Question: I am currently using 'CreateView' for the class 'Order'.
Part of the 'urls.py' looks like this
'''
url(
r'^orders/create/$',
CreateView.as_view(
model = Order,
template_name = 'doors/orders/create.html'
),
name = 'orders_create'
),
'''
If I simply do a '{{ form }}' inside a 'oors/orders/create.html', then it will display all the fields declared in 'models.py'.

What is the best way to customize the look of each field and to even control whether they are even visible or not (some of the fields are optional)?
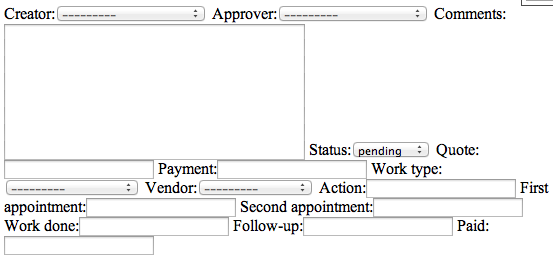
Answer: To answer the part of your question concerning which fields of the model should be available in the form, you could create a custom form with 'ModelForm'. The options 'fields' and 'exclude' define which fields are available in the form:
<URL>
You would then tell the 'CreateView' to use your custom form by adding 'form_class':
'''
url(
r'^orders/create/$',
CreateView.as_view(
model = Order,
template_name = 'doors/orders/create.html',
form_class = OrderCreateForm,
),
name = 'orders_create'
),
'''
Concerning the second part of your question (how to style the form and its fields), you could use '{{ form.as_p }}', '{{ form.as_table }}' or put together a completely custom template:
<URL>